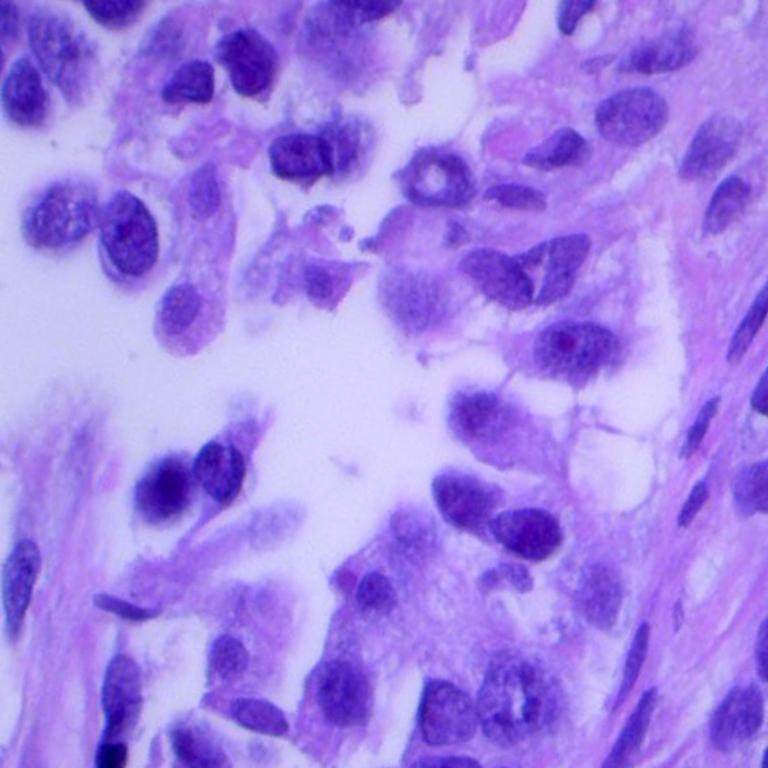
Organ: lung
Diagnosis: adenocarcinomas